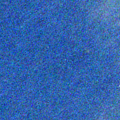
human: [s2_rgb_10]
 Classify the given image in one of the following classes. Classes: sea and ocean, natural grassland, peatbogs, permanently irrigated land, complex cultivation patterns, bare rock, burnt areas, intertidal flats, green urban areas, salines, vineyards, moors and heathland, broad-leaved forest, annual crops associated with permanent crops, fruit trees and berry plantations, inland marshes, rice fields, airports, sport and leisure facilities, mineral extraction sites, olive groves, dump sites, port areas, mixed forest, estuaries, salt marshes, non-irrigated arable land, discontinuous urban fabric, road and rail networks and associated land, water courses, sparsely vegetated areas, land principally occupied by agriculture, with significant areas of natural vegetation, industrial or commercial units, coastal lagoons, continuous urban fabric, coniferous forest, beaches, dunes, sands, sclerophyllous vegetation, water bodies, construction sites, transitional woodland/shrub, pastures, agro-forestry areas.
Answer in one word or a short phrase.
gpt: sea and ocean